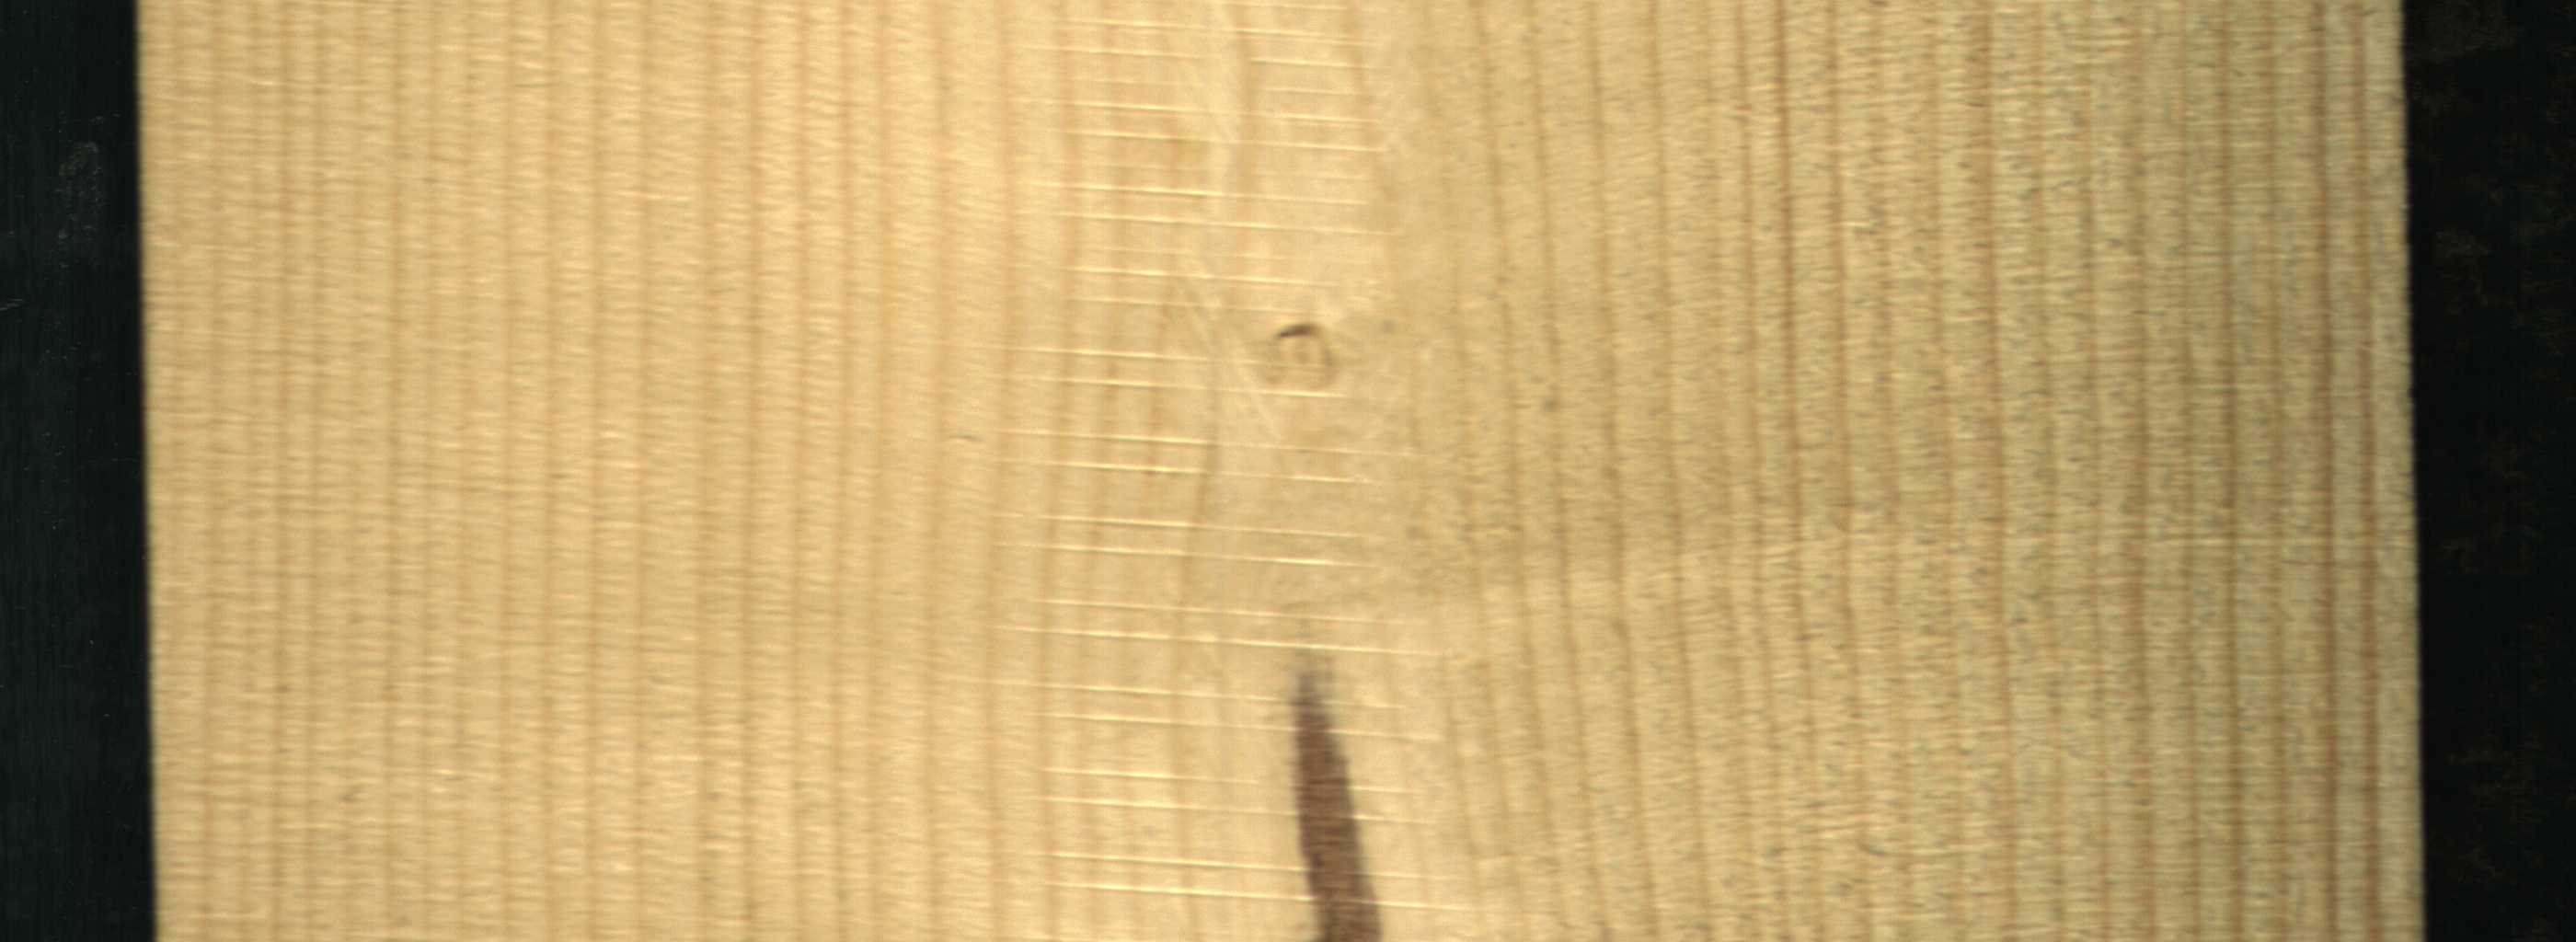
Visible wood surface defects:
Marrow